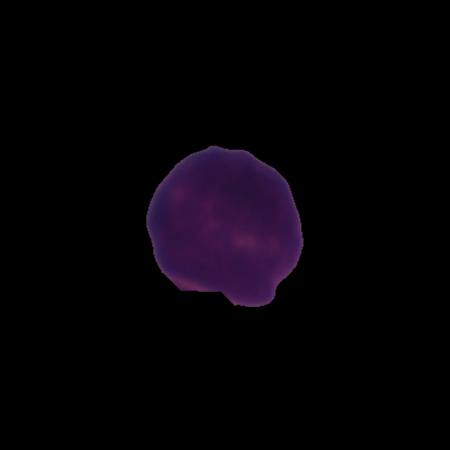
Label: healthy